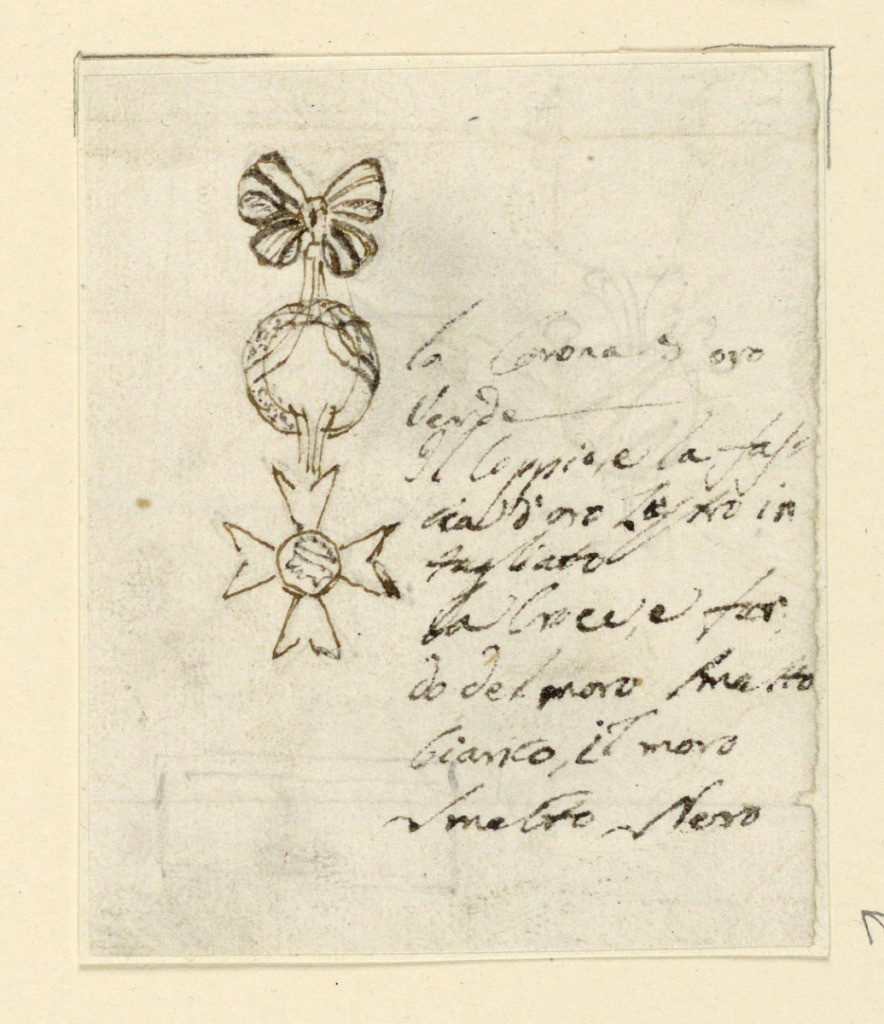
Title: Design for a Papal Ordre del Moreto (Order of Moreto)
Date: ca. 1820
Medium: Pen and ink on paper
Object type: Drawing
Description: Design for a papal medal. At top, a knotted bow, from which hangs a round ring, from which hangs a Maltese cross. Inscription at right.